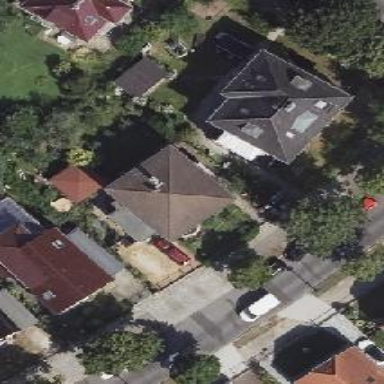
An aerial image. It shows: House with pyramidal roof shape.